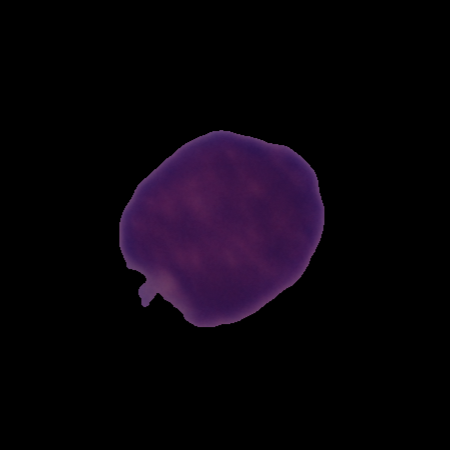
Label: cancer